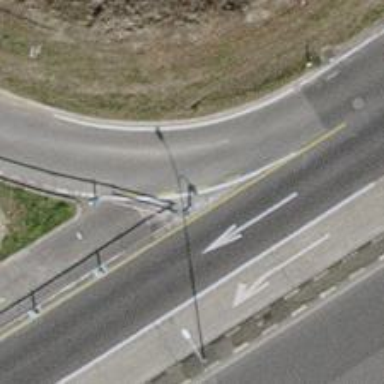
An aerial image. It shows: Secondary link road with asphalt surface.